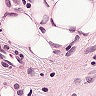
Metastatic tissue present: yes